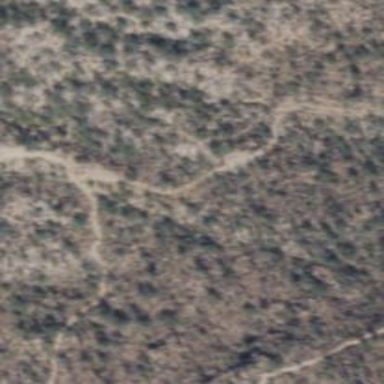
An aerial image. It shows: Path.